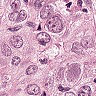
Metastatic tissue present: yes